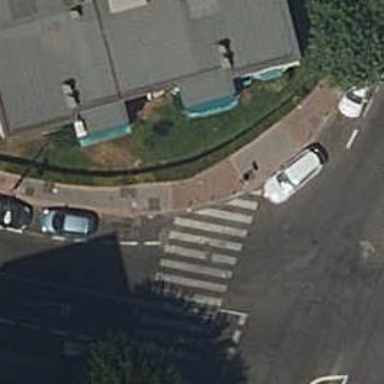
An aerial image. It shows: Bollard barrier.